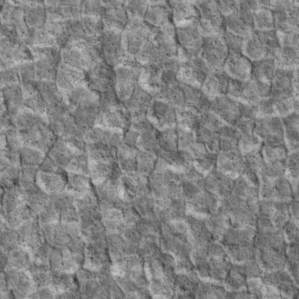
Label: non_frost